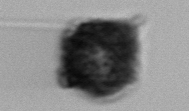
Label: Gonyaulax